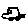
Label: car